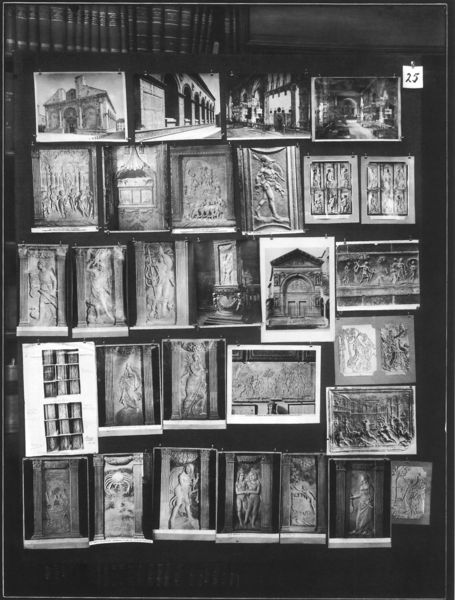
Titel: Mnemosyne (Bilderatlas, Fotos der Tafeln)
Künstler: Aby Warburg
Institution: London, The Warburg Institute Archive ©
Schlagwörter: dunkel, gemälde, grau, holz, schwarz, tür, weiss, gebäude, regal, wand, architektur, rahmen, bild, häuser, relief, bilder, bücher, galerie, foto, fotografie, photographie, buch, schwarzweiß, zahl, bibliothek, sammlung, reliefs, objekt, nummer, abbildung, bilderwand, 25